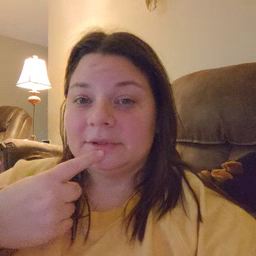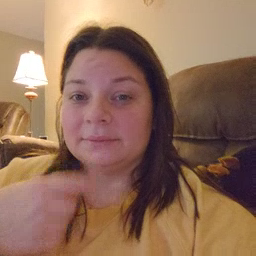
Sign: lips